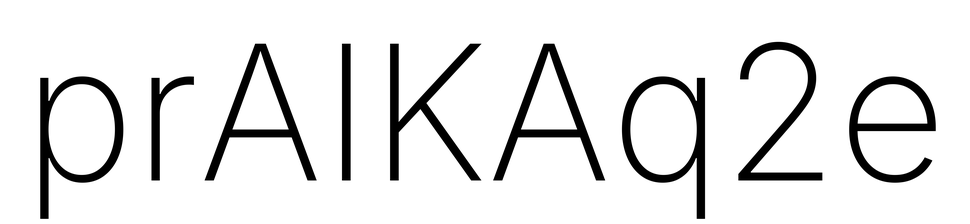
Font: Inter_ExtraLight